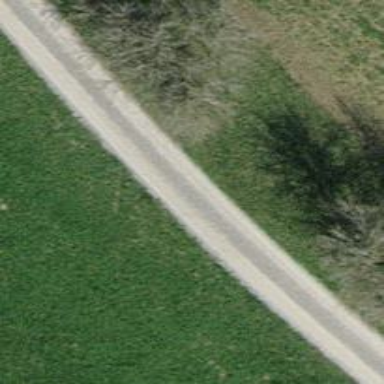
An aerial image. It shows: Compacted track with grade2 level.